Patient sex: F
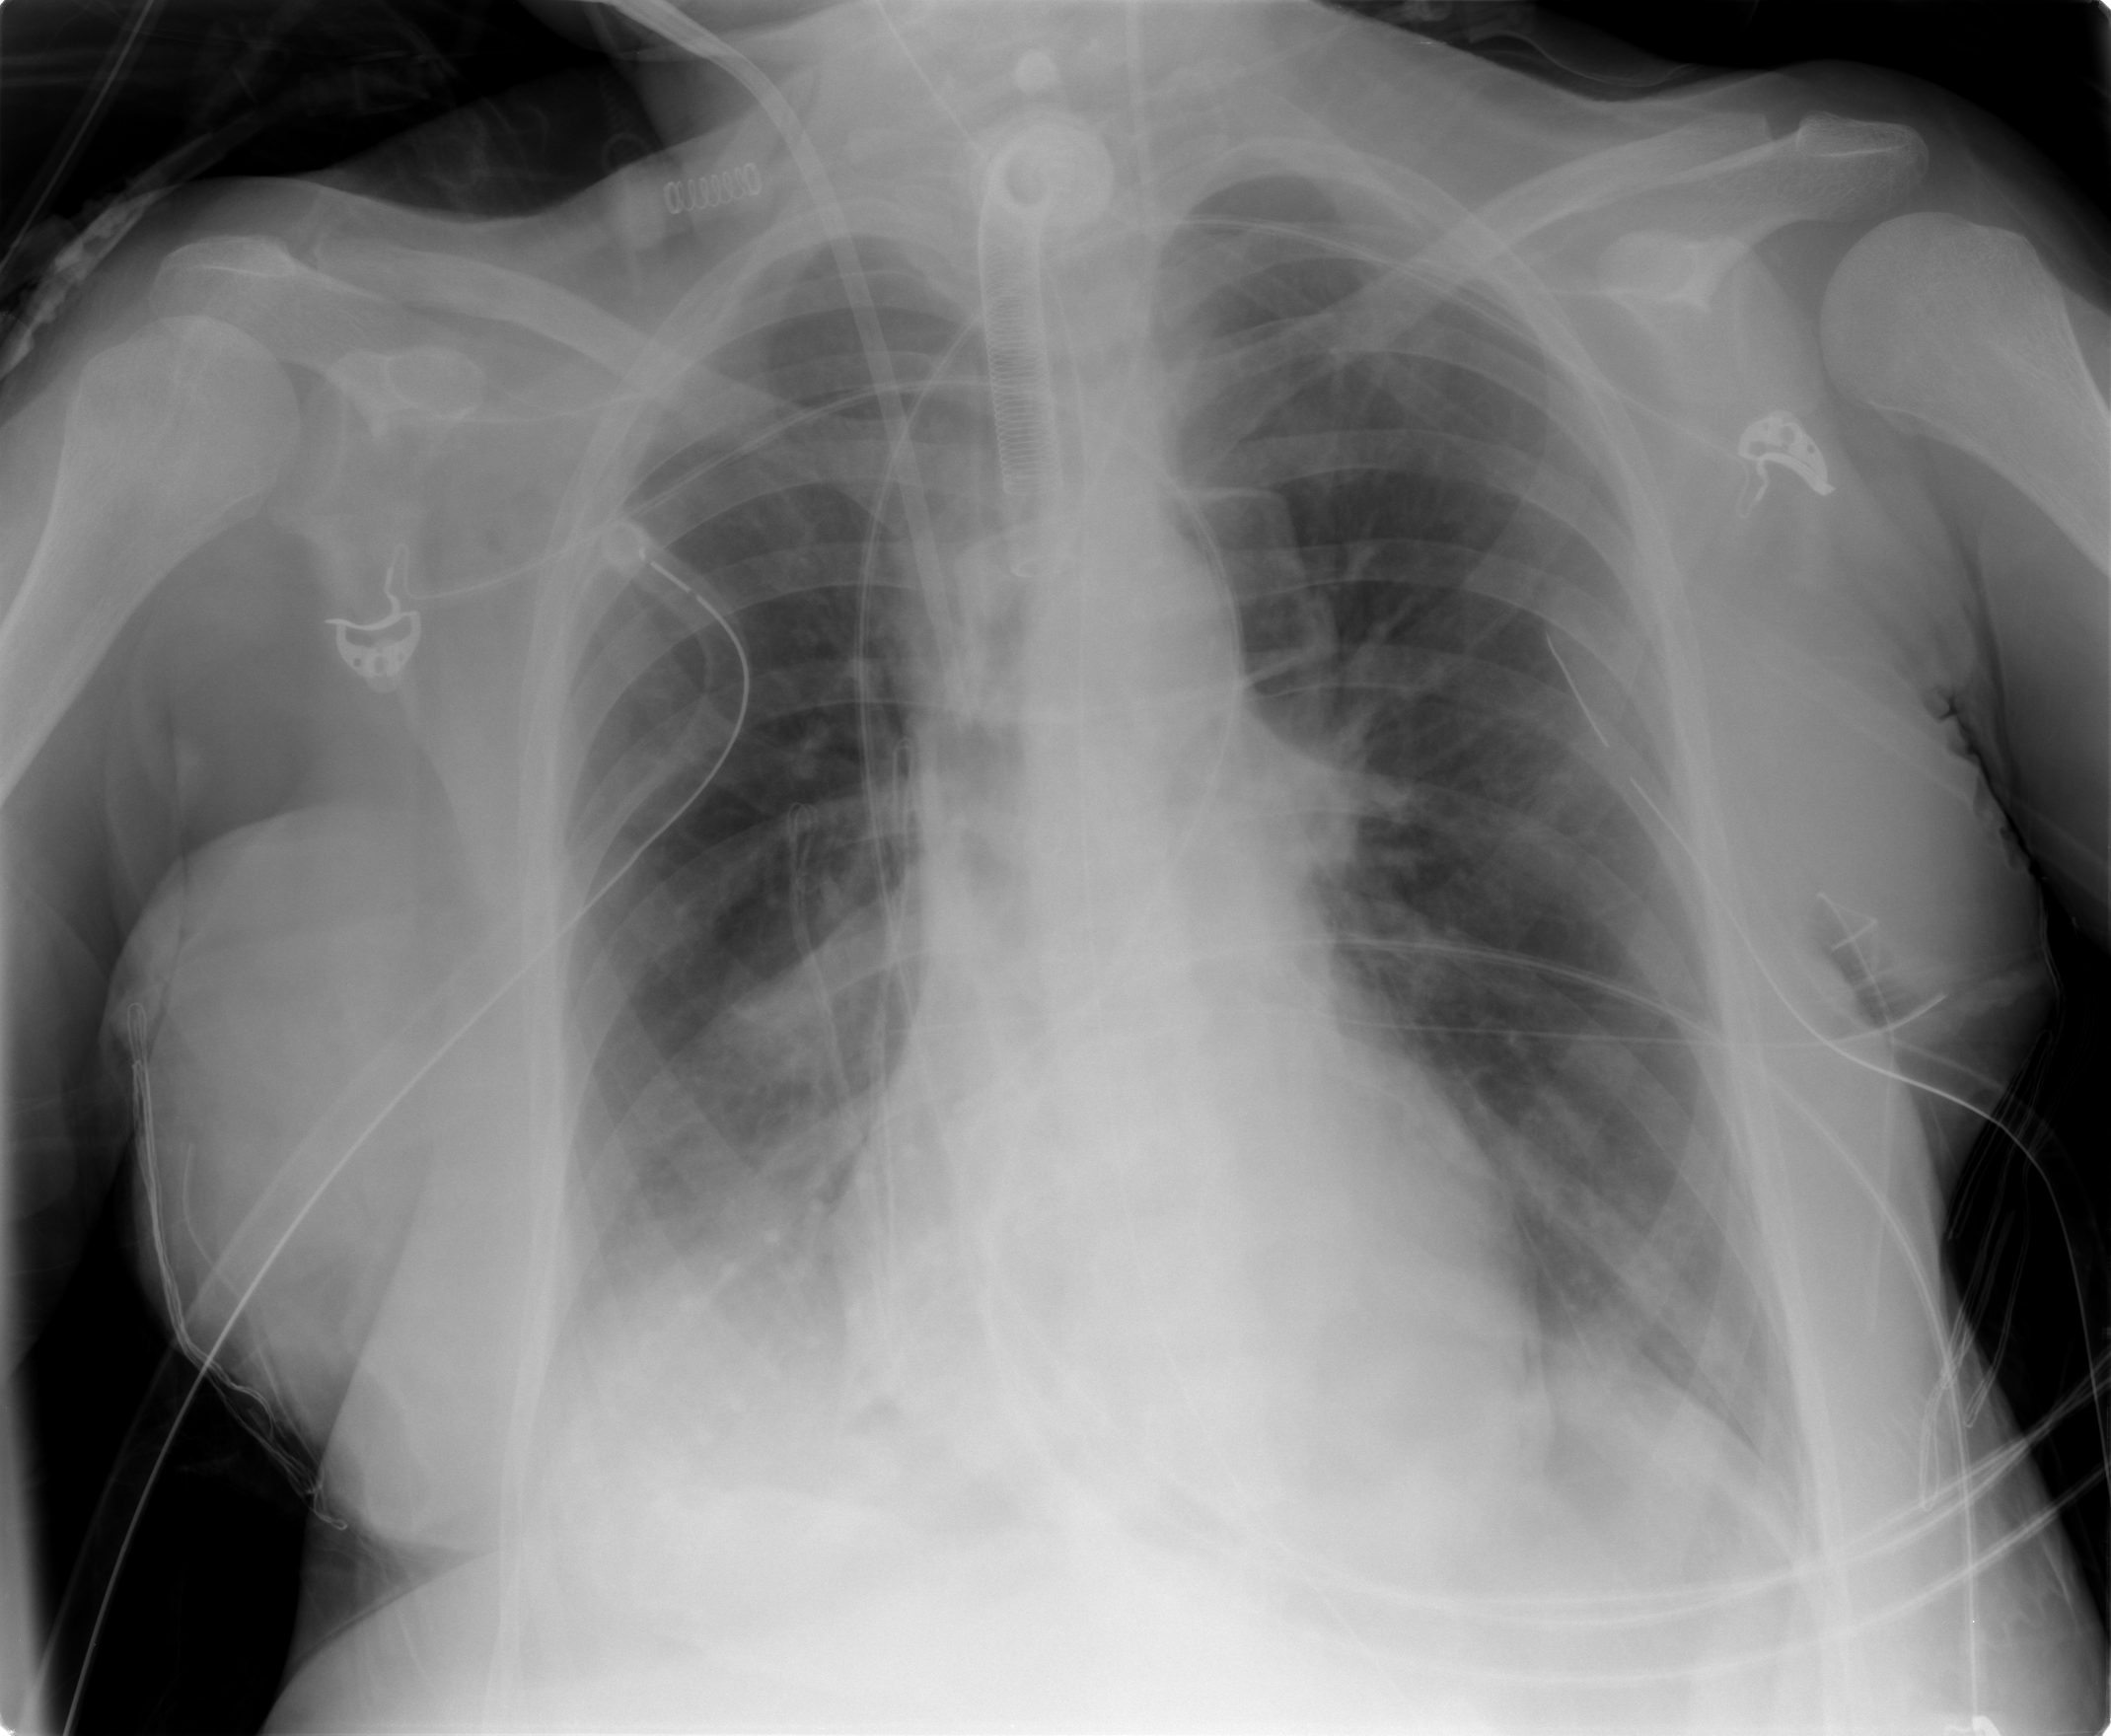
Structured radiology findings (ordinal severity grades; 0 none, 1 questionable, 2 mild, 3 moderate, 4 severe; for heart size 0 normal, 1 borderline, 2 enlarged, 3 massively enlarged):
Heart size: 0
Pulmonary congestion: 1
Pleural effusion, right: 3
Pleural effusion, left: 0
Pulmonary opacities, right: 1
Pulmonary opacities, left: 0
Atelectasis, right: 3
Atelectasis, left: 1